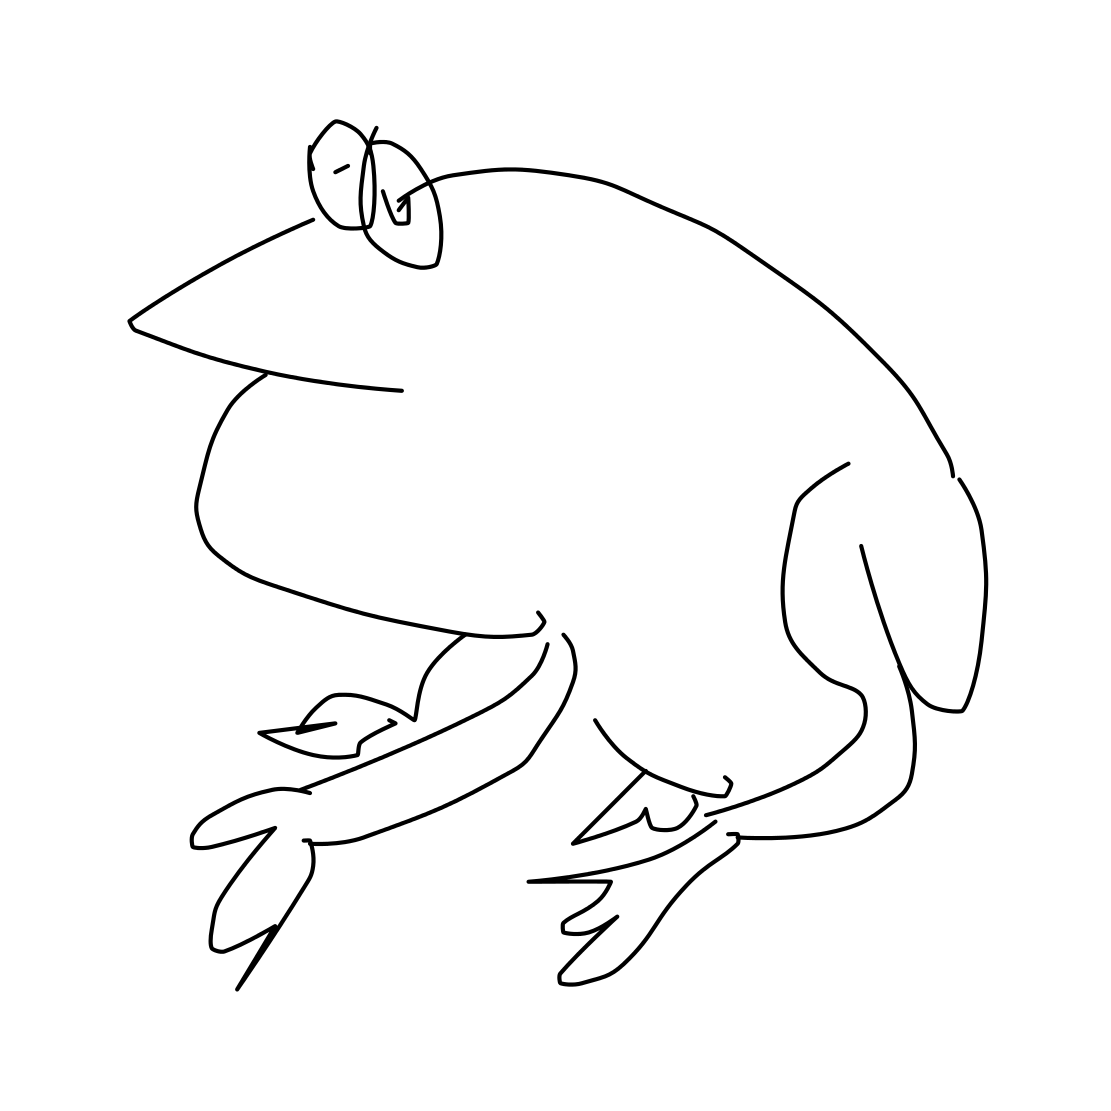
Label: frog